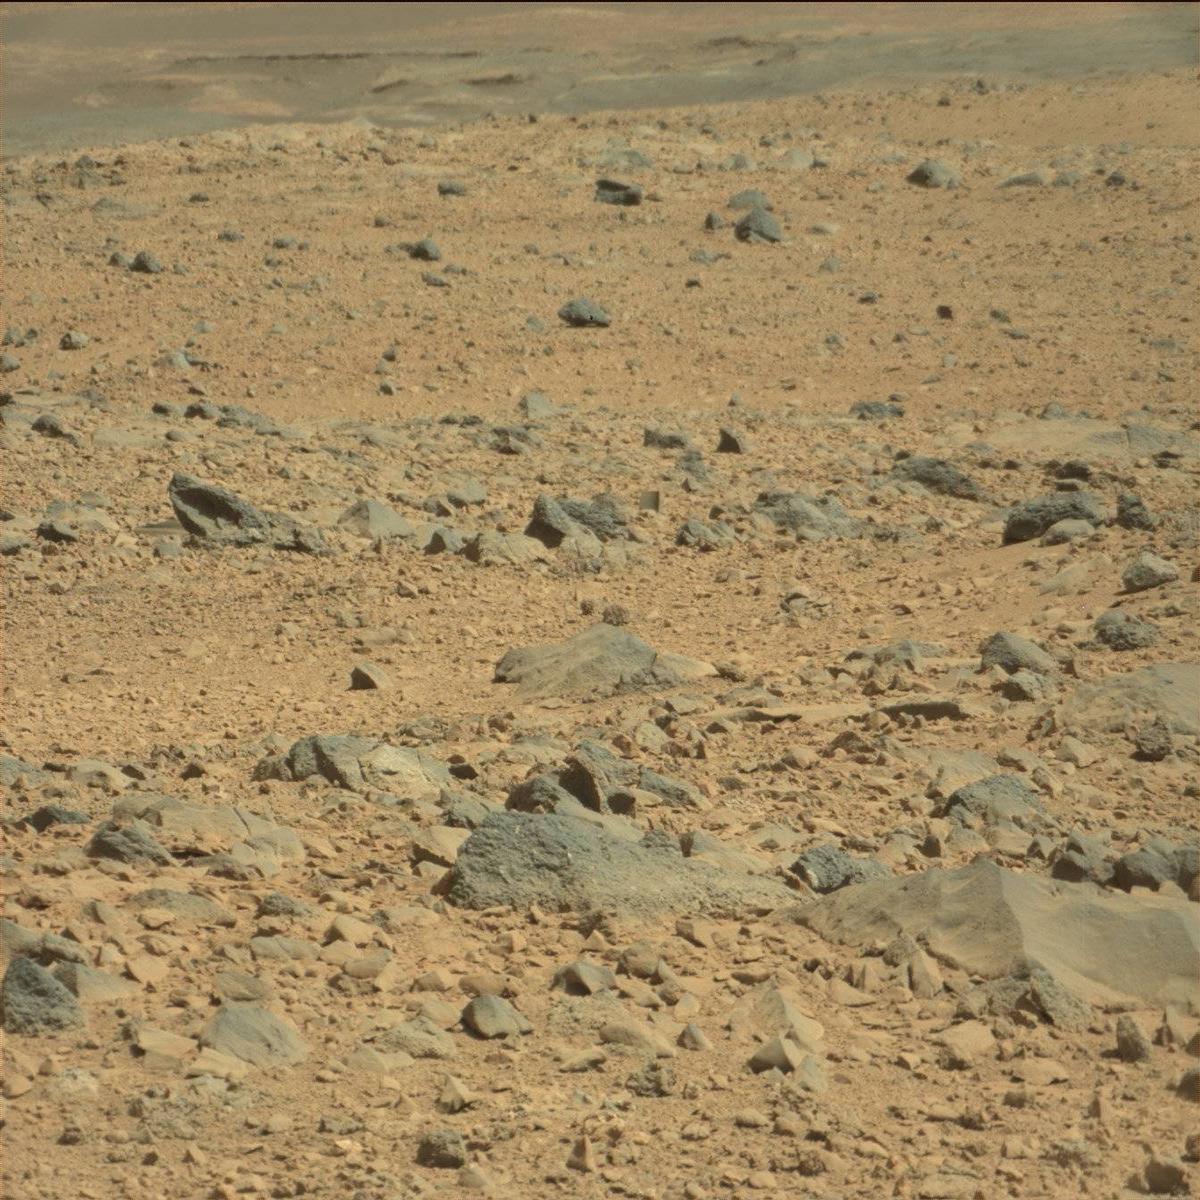
Terrain classes present: Bedrock, Ridge, Rock, Sand / Soil